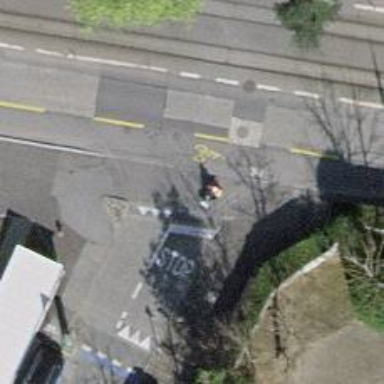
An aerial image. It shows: Unmarked crossing on the road.